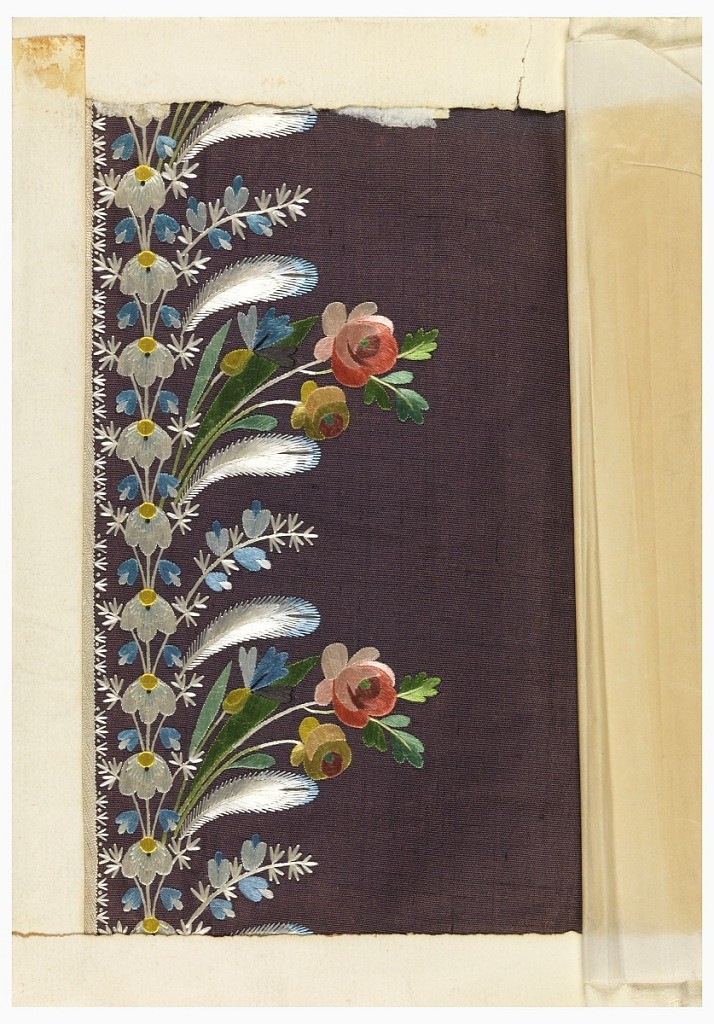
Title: Embroidery sample
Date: ca. 1790
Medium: silk, bobbin net and paper Technique: embroidered and appliqued on a compound foundation
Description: Multicolored silk embroidery in a floral design of small-scale naturalistic flowers and foliage with net applique on a green and brown ribbed ground.